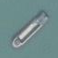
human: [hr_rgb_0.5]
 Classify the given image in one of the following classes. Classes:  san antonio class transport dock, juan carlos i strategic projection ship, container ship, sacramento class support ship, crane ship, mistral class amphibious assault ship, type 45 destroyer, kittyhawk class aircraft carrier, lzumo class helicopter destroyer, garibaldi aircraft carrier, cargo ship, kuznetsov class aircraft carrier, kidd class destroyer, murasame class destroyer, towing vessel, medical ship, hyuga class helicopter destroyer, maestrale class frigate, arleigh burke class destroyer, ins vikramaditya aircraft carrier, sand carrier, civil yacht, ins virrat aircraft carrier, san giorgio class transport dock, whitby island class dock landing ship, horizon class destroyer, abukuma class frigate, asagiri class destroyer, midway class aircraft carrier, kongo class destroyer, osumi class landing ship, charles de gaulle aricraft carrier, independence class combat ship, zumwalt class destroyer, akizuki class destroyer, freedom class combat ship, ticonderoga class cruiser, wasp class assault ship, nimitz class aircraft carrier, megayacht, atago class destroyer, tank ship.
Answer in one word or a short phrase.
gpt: Sand carrier